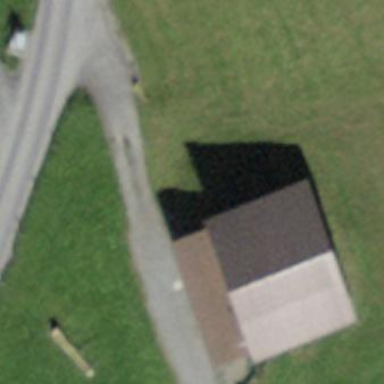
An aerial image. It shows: Barn.